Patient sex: M
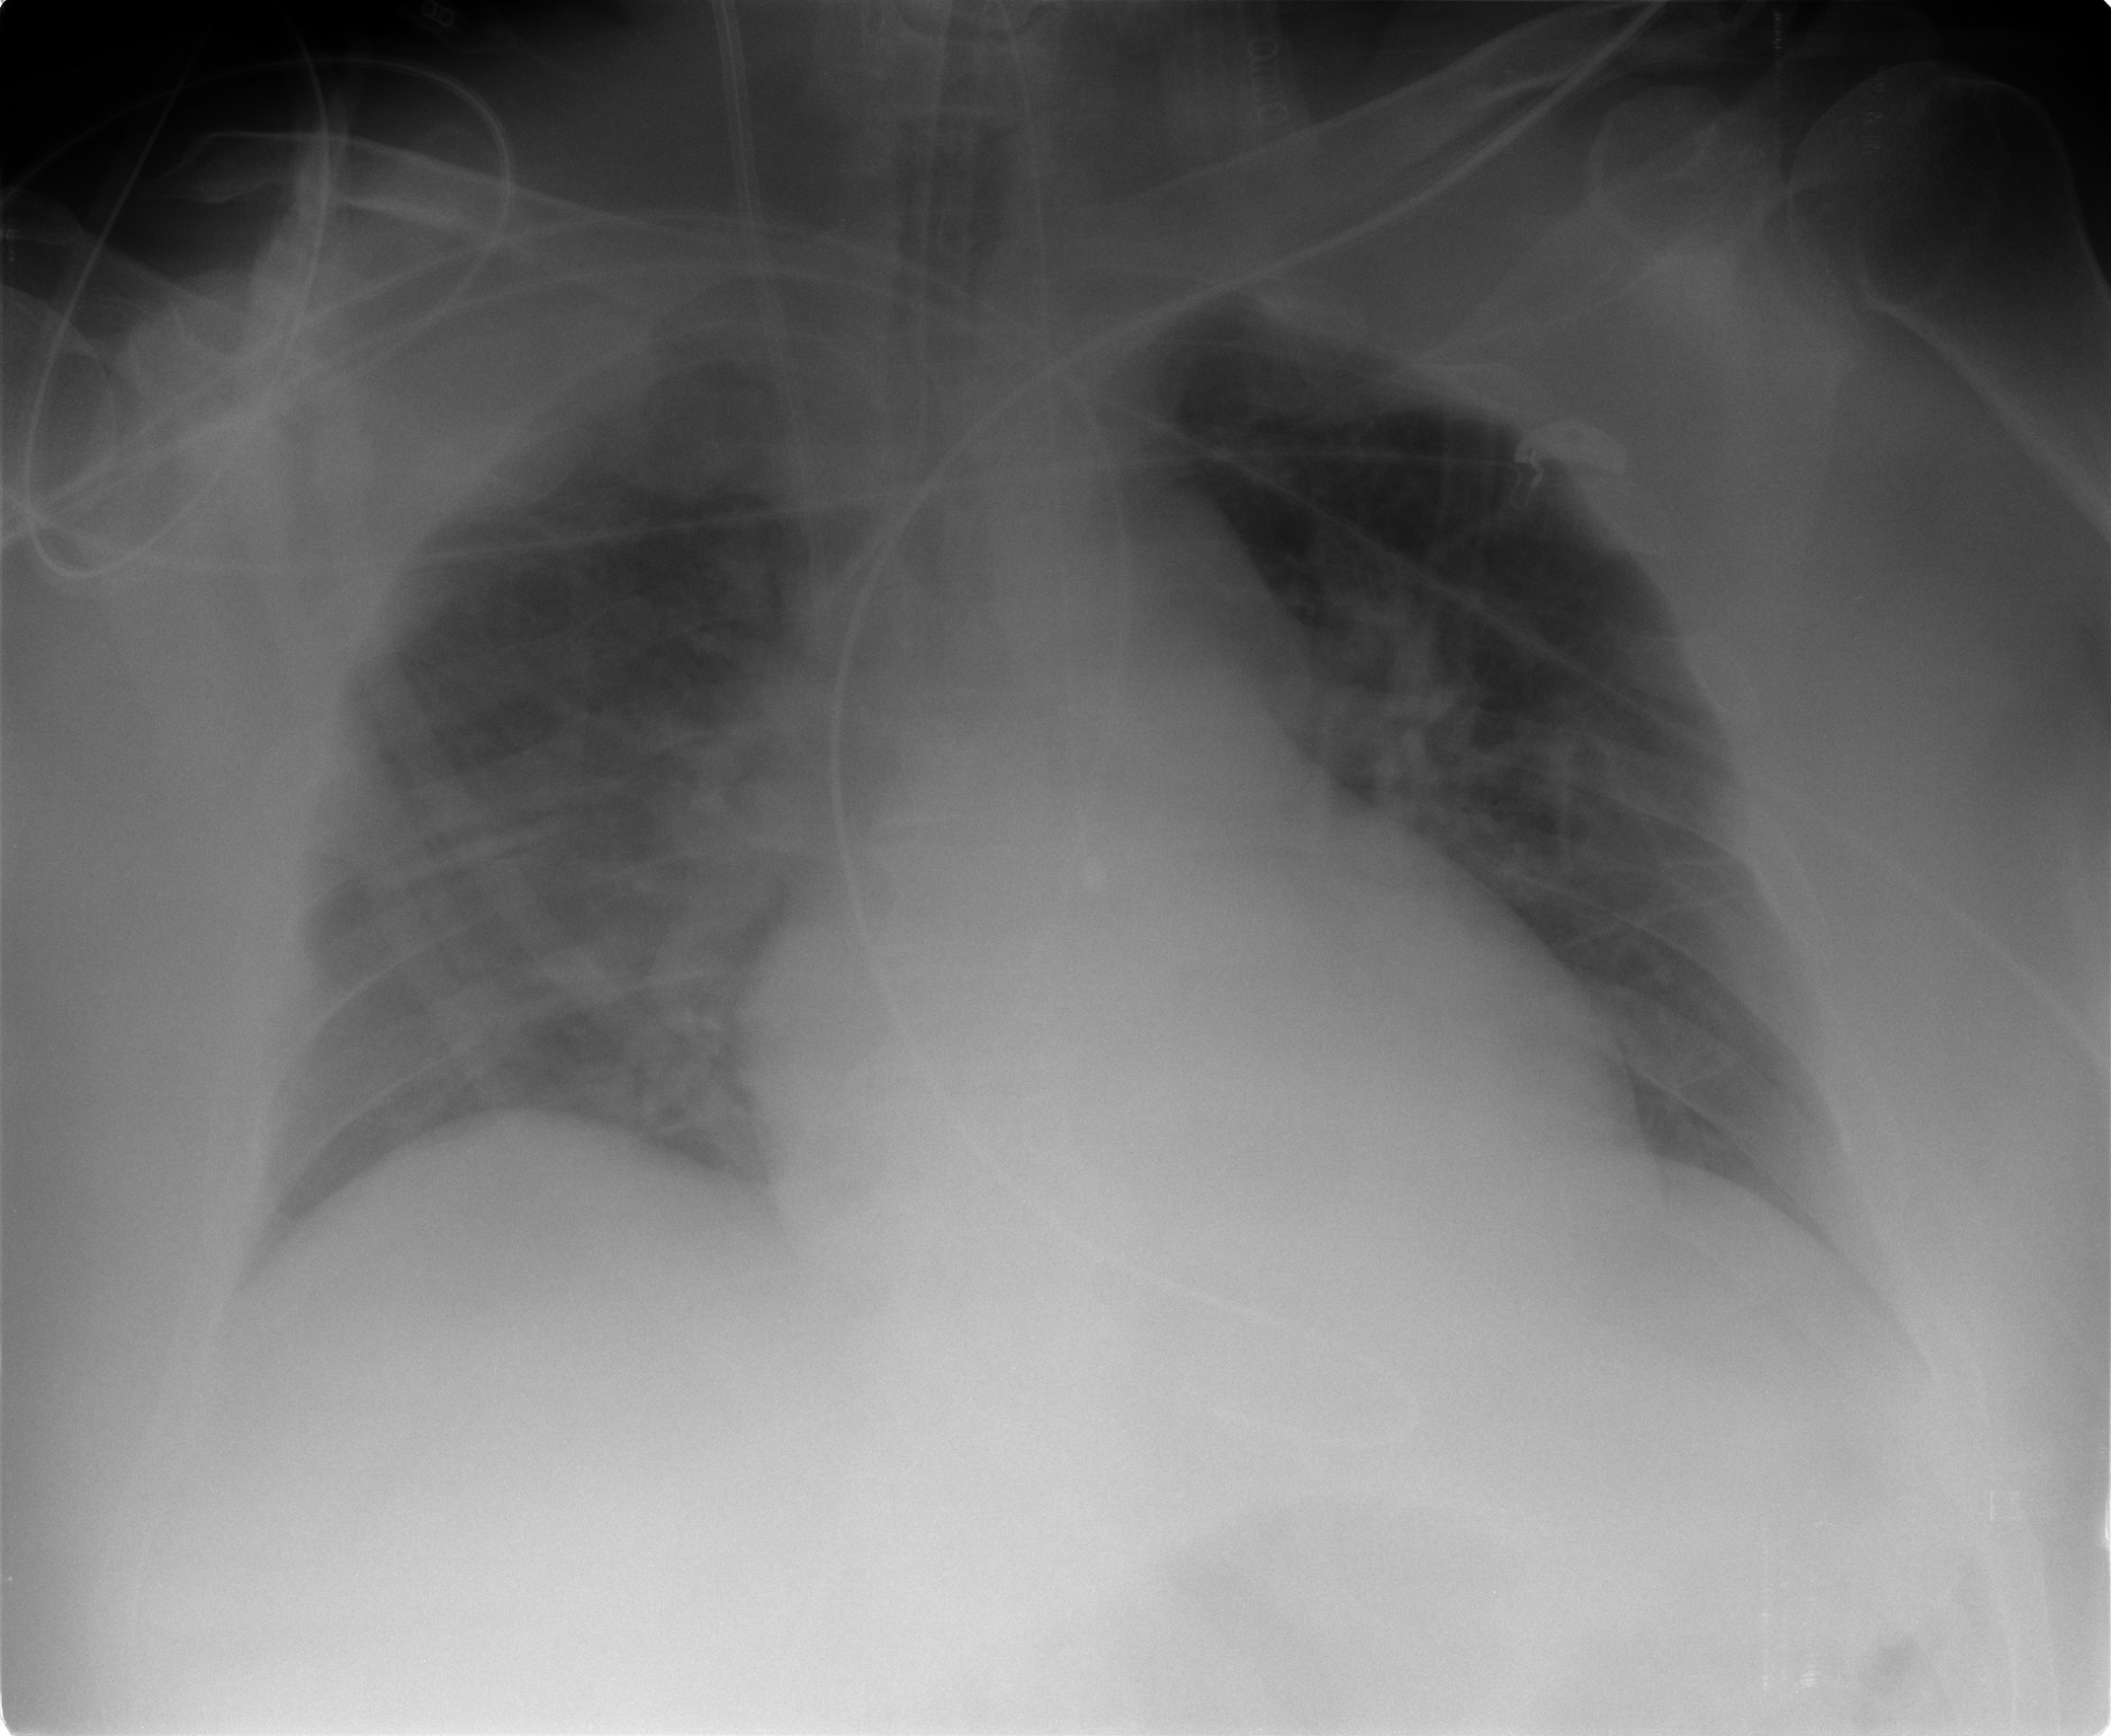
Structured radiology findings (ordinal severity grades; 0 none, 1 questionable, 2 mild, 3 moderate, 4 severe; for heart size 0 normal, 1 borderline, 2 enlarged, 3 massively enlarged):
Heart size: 2
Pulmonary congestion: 2
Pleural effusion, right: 2
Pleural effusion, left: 0
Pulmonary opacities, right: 2
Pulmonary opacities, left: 0
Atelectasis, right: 2
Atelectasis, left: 1